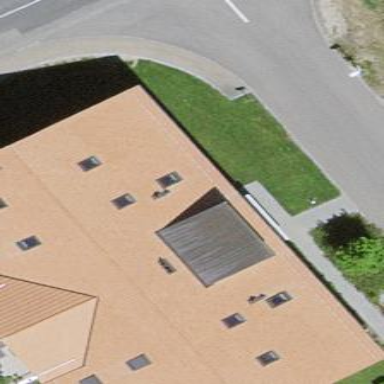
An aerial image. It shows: Residential building.